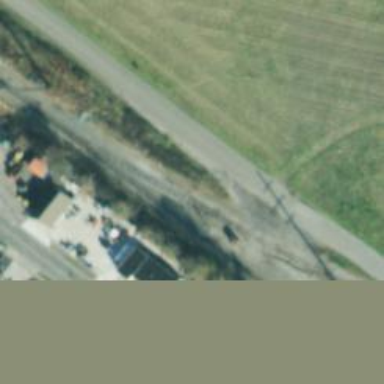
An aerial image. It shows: Railway signal.